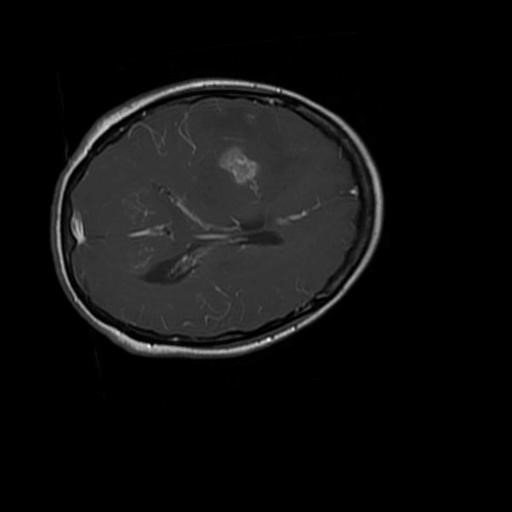
Label: brain_glioma